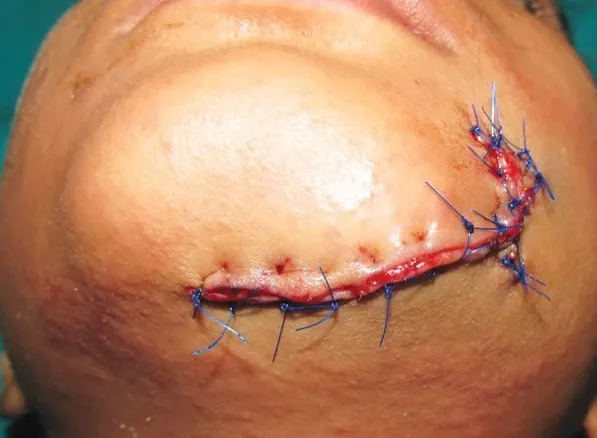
Sutured lacerated wound with vicryl and prolene.
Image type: medical_photograph (other_medical_photograph)